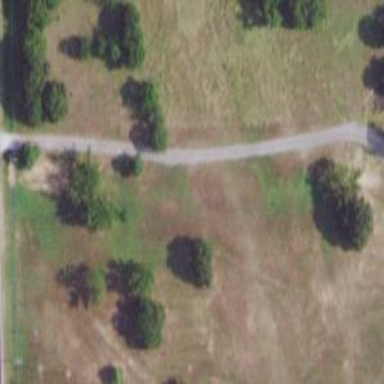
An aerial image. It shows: Driveway leading to service road.